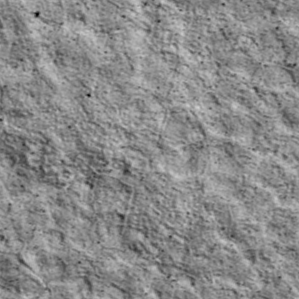
Label: non_frost